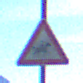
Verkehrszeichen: ReiterLinks
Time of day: Night
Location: Outdoor (Nature)
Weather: PartlyCloudy
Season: NotSpecified
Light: Natural